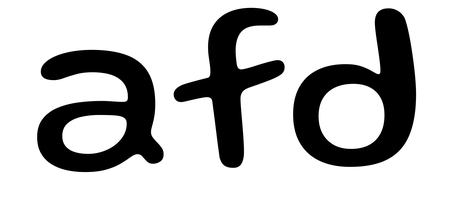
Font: Gluten_Regular